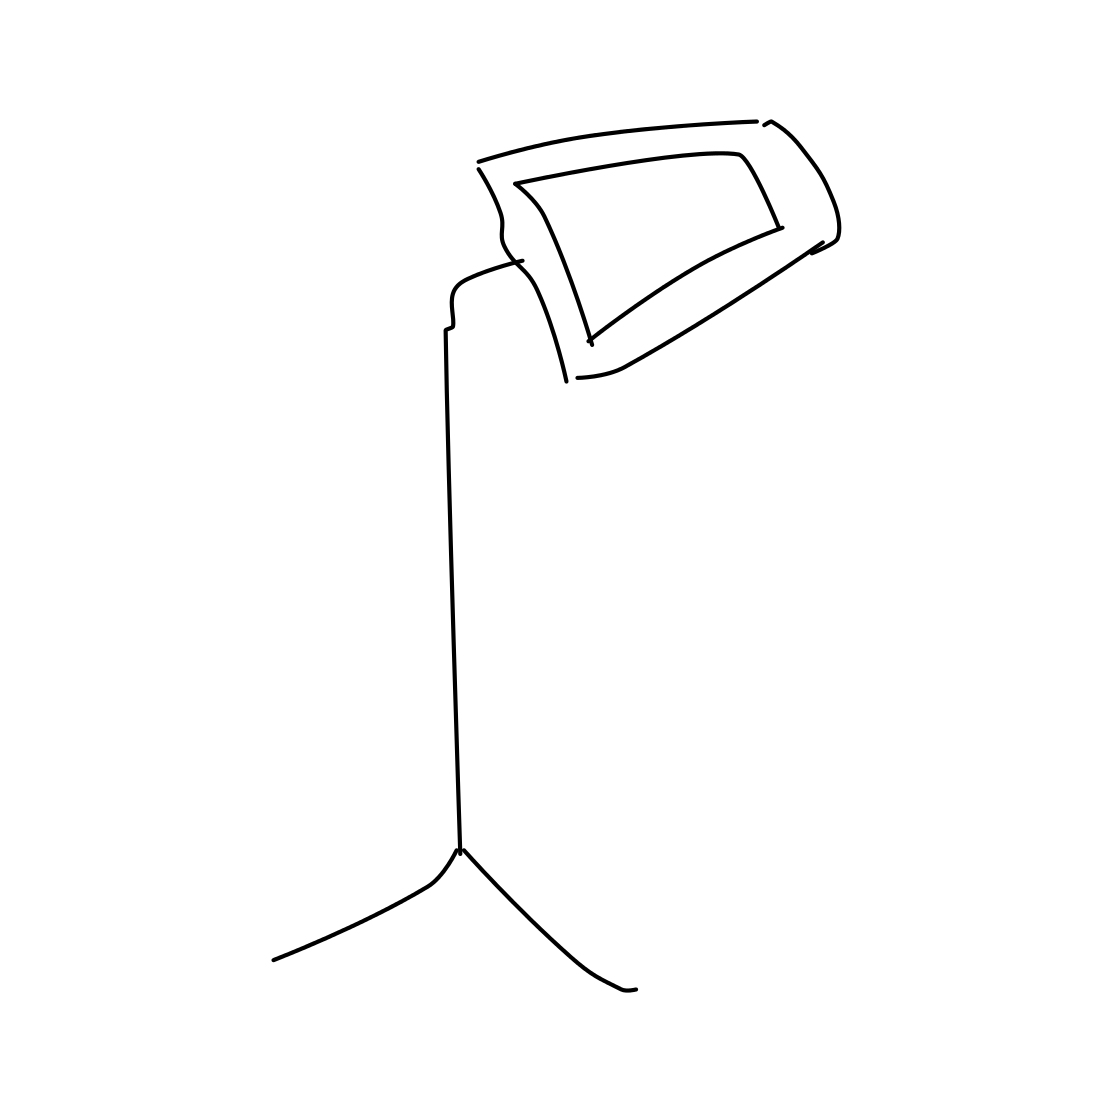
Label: floor lamp